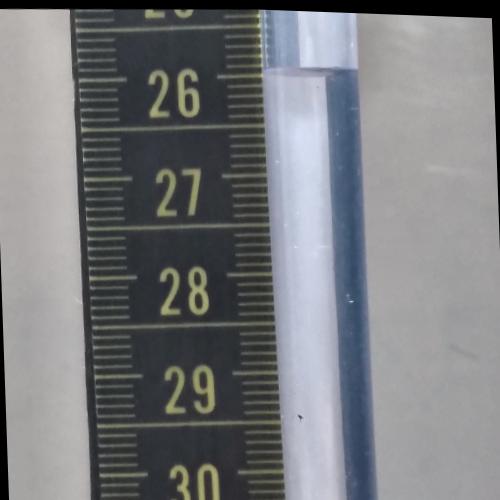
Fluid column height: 26.0 cm